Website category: university
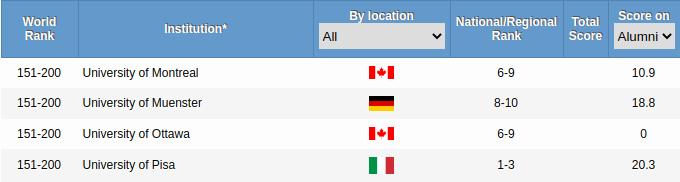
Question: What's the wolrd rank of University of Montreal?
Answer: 151-200

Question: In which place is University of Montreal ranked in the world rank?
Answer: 151-200

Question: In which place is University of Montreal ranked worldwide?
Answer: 151-200

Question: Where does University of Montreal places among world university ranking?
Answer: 151-200

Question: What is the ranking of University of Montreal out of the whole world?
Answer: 151-200

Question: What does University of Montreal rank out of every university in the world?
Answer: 151-200

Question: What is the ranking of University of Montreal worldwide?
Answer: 151-200

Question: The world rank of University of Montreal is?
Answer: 151-200

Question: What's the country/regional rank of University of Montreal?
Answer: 6-9

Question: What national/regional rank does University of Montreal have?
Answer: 6-9

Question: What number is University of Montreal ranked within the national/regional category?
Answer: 6-9

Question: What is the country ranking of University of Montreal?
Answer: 6-9

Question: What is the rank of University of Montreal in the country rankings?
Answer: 6-9

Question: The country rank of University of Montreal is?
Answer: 6-9

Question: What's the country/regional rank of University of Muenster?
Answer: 8-10

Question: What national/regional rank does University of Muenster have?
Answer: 8-10

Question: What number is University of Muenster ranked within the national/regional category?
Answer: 8-10

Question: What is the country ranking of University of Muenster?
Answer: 8-10

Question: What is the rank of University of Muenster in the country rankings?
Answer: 8-10

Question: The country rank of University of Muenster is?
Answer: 8-10

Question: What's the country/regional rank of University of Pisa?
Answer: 1-3

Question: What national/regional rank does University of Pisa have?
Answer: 1-3

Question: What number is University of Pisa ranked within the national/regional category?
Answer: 1-3

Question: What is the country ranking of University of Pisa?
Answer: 1-3

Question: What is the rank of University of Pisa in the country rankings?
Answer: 1-3

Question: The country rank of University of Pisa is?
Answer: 1-3

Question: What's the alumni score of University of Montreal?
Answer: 10.9

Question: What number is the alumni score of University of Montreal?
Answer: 10.9

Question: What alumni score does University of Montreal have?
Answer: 10.9

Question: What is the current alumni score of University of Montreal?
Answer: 10.9

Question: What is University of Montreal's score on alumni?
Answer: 10.9

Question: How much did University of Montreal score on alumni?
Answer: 10.9

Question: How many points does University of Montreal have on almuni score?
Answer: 10.9

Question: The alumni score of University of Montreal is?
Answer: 10.9

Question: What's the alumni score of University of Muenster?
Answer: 18.8

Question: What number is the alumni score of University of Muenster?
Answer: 18.8

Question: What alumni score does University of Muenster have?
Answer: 18.8

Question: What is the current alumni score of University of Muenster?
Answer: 18.8

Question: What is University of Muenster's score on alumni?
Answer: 18.8

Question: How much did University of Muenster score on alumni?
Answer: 18.8

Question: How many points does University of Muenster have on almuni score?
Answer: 18.8

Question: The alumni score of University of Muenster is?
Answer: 18.8

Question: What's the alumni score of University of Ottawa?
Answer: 0

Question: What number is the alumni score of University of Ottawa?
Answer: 0

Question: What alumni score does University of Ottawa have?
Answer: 0

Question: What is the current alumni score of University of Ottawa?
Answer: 0

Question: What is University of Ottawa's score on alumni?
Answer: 0

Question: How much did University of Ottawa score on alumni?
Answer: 0

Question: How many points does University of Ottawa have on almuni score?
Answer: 0

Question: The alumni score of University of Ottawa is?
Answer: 0

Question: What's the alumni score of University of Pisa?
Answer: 20.3

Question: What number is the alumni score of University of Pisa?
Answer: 20.3

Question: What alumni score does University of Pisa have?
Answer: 20.3

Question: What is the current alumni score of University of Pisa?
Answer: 20.3

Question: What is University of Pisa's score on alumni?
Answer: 20.3

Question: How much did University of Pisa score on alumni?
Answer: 20.3

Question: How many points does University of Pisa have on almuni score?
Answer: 20.3

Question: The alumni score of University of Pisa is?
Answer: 20.3

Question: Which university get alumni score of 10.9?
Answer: University of Montreal

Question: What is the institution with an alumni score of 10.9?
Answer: University of Montreal

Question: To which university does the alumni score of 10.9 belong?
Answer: University of Montreal

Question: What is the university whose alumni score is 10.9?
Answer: University of Montreal

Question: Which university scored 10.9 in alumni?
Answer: University of Montreal

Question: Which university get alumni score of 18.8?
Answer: University of Muenster